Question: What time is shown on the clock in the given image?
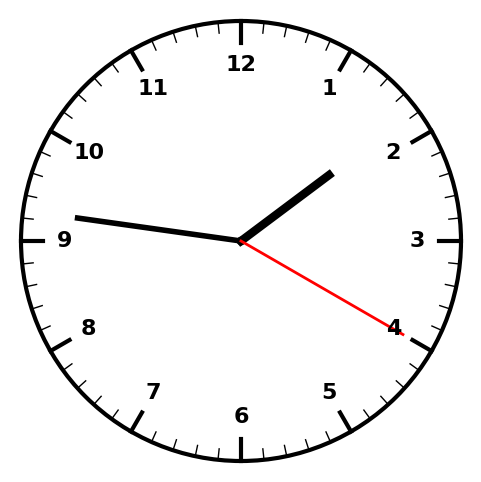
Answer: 01:46:20